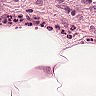
Metastatic tissue present: no